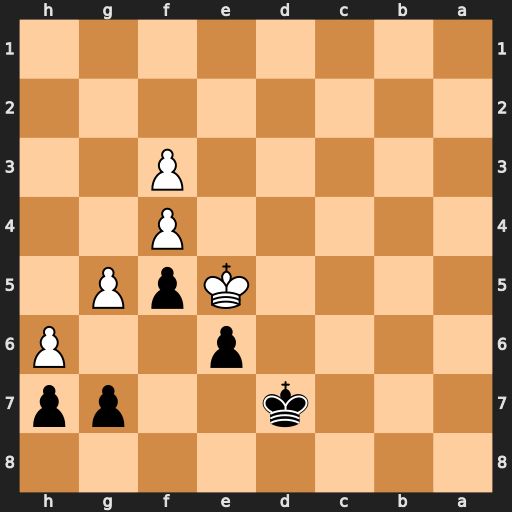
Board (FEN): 8/3k2pp/4p2P/4KpP1/5P2/5P2/8/8
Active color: b
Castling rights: -
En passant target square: -
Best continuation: gxh6 gxh6 Ke7